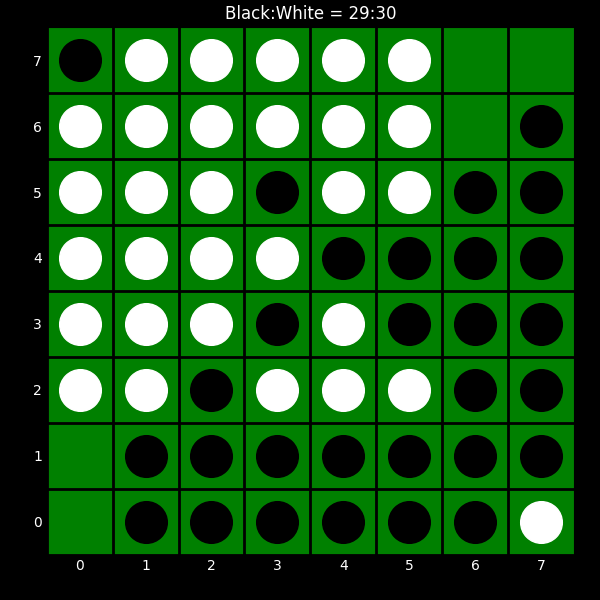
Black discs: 29
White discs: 30